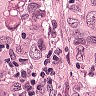
Metastatic tissue present: yes